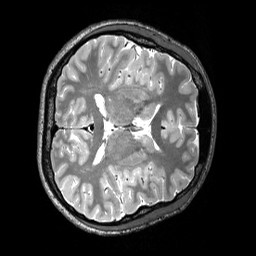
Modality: T2w
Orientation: axial
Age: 24
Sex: male
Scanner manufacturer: siemens
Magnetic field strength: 3 T
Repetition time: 3.2 s
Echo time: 0.565 s